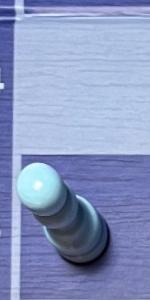
Label: Pawn_White